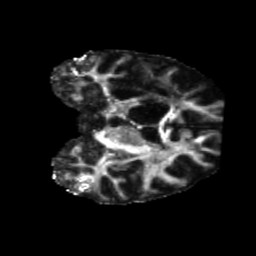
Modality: FA
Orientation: coronal
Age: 60
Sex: male
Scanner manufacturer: siemens
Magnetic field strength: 3 T
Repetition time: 5.25 s
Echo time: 0.08 s